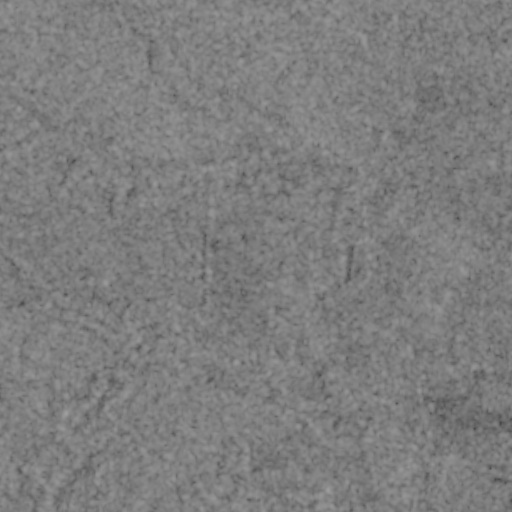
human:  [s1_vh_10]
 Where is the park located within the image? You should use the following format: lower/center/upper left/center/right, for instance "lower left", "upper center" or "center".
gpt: The park is located in the center right of the image.
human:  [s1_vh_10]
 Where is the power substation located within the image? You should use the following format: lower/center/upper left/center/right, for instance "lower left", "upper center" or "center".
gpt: The power substation is located in the center right of the image.
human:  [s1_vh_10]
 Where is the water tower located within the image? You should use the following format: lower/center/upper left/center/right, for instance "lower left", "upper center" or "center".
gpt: The water tower is located in the lower right of the image.
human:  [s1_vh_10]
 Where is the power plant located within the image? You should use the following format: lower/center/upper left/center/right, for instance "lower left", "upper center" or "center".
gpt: There is no power plant in the image.

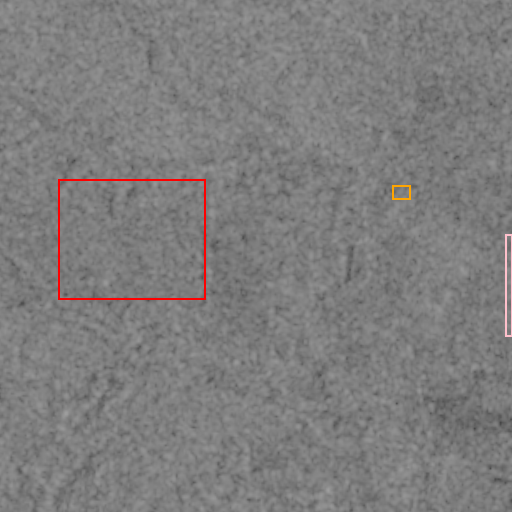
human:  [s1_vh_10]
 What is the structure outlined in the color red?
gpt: The structure outlined in red is a crop field.
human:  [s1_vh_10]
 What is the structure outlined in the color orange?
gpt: The structure outlined in orange is a park.
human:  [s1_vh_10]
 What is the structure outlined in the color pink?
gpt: The structure outlined in pink is a power substation.
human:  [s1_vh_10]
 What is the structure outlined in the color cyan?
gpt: There is no cyan outline.